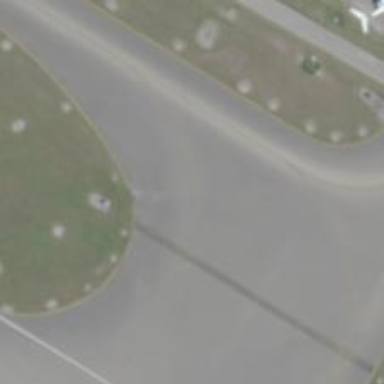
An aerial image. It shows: Image of taxiway at airport.